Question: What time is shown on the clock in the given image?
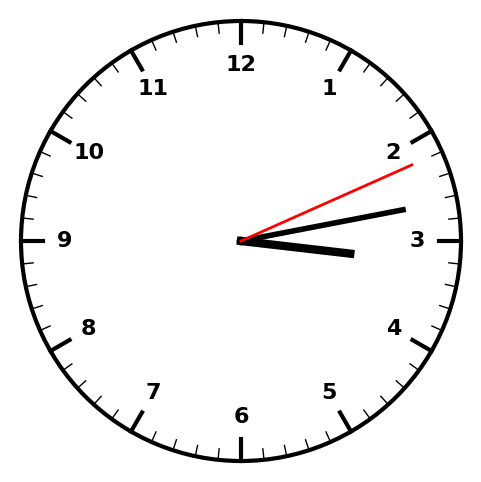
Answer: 03:13:11